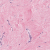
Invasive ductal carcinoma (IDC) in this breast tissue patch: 0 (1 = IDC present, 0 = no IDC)